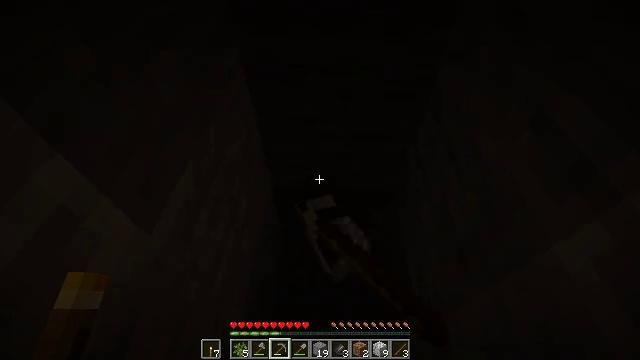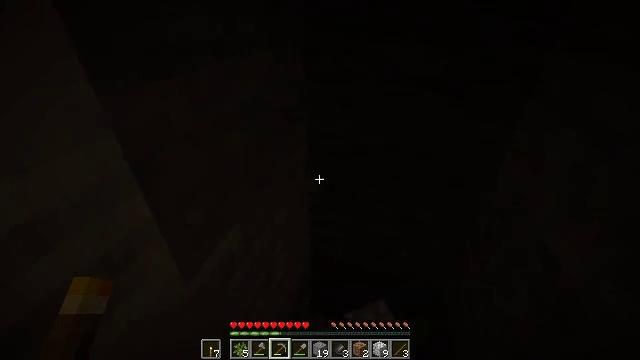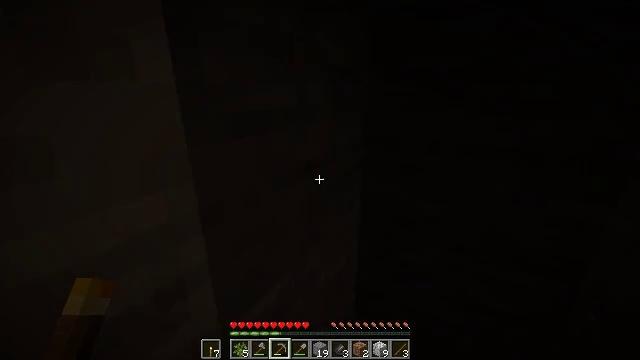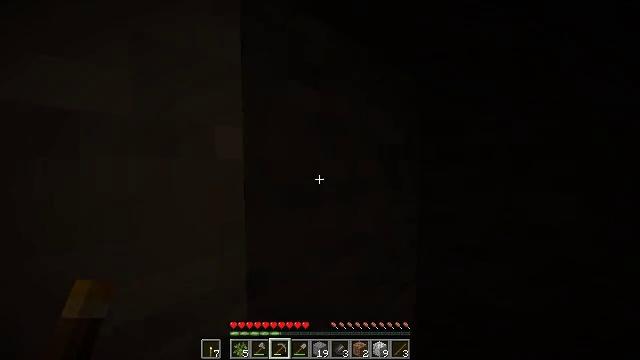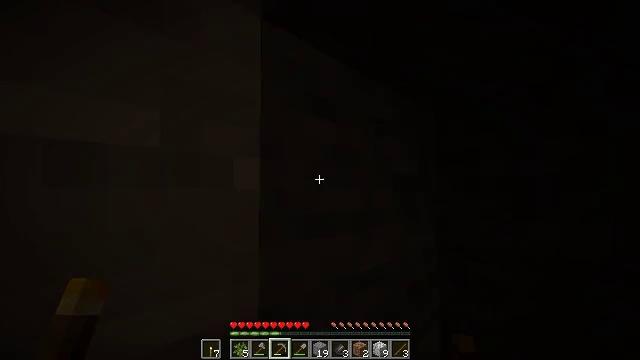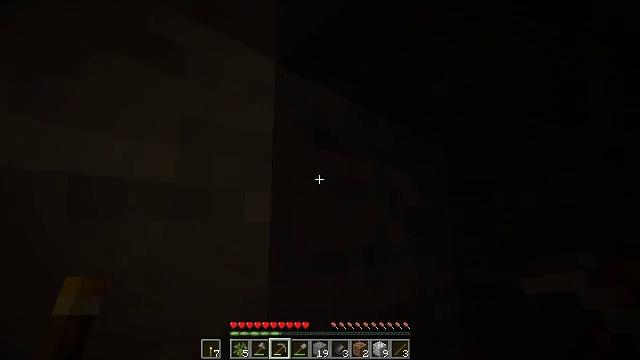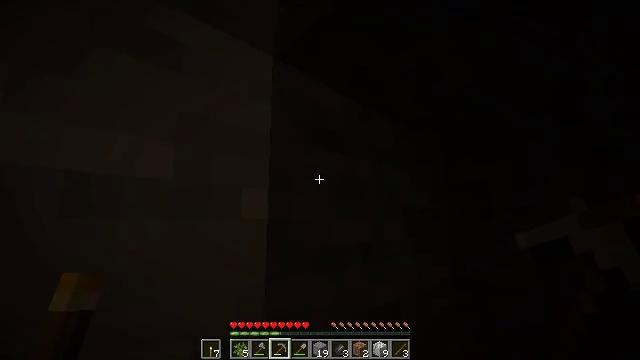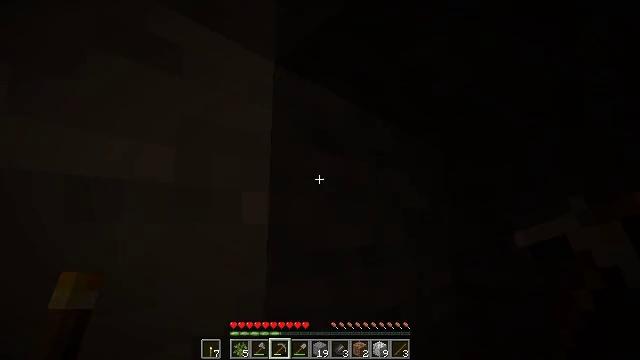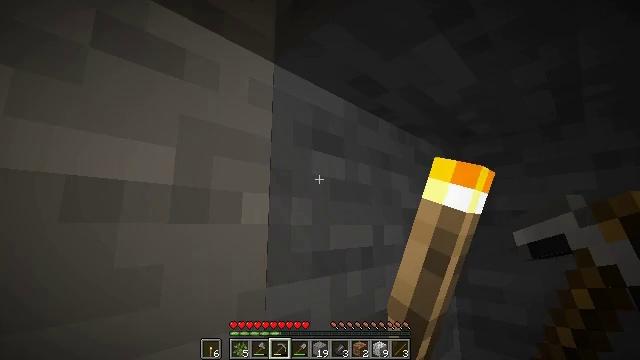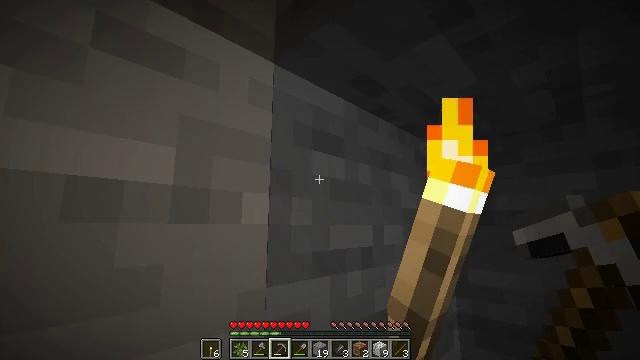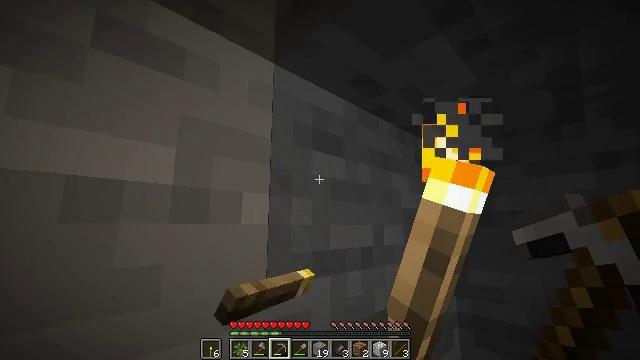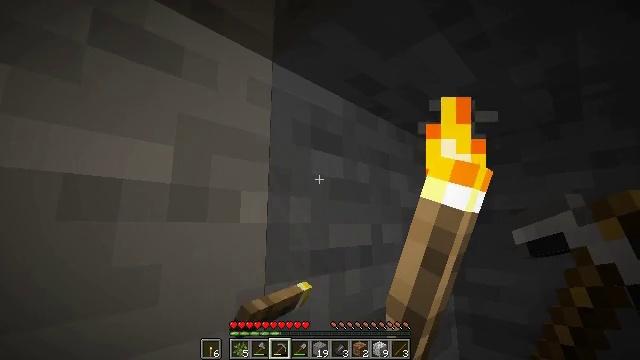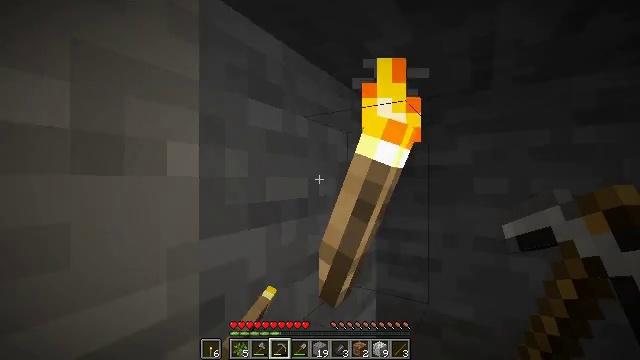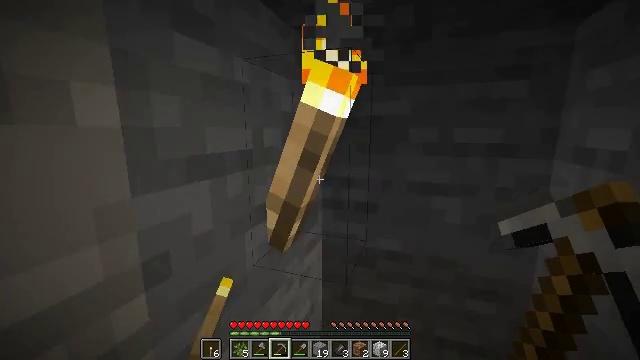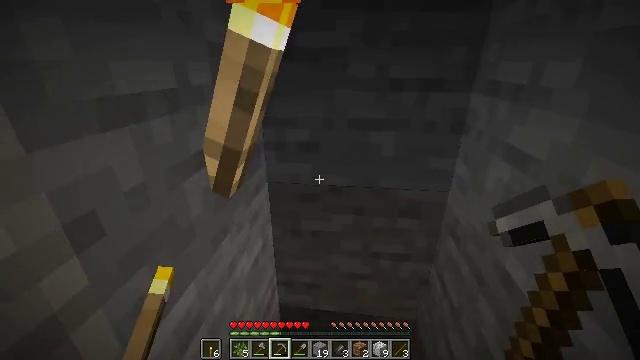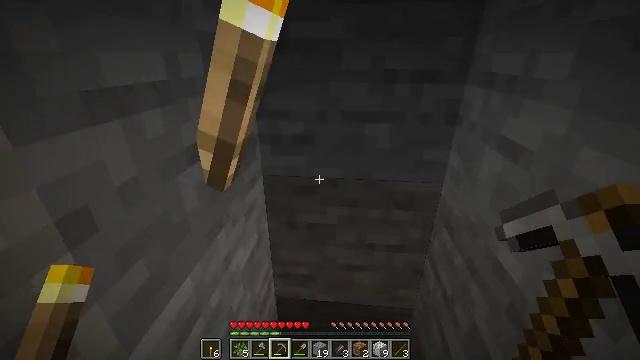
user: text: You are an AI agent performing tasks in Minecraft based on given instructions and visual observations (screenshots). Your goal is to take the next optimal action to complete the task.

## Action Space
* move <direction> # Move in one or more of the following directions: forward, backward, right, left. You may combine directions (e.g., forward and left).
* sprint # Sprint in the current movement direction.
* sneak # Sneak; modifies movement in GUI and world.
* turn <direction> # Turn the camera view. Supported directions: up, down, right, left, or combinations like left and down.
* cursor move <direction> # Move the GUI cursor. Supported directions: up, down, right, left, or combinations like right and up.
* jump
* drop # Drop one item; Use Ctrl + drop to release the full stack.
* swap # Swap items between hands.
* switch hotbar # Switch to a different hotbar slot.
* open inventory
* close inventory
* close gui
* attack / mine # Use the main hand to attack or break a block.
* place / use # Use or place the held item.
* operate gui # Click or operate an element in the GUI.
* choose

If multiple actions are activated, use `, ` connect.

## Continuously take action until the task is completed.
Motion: motion action
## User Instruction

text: Break the stone block.
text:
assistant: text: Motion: turn left and up
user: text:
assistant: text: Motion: turn left and up
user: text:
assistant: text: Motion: turn left and up
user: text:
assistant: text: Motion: turn left and up
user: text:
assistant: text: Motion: turn left and up
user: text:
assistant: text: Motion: no_op
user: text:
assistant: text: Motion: no_op
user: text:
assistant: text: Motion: use / place
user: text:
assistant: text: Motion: use / place
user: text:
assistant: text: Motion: use / place
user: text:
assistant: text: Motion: no_op
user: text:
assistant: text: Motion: turn right and down
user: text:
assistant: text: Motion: turn right and down
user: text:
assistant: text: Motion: turn right and down
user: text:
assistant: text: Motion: turn right and down
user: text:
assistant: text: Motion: no_op
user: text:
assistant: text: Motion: turn right and down
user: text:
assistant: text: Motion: turn right and down
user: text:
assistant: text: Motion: turn right and down
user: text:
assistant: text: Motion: no_op
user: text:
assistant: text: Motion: no_op
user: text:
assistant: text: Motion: no_op
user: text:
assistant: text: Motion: move forward
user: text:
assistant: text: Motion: move forward, turn up
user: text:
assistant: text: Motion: move forward, turn up
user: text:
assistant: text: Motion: move forward, turn up
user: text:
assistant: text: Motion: move forward
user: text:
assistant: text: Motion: move forward
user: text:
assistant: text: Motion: move forward, attack / mine
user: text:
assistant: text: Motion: attack / mine